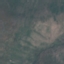
Land use / land cover class: HerbaceousVegetation